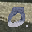
Label: 0